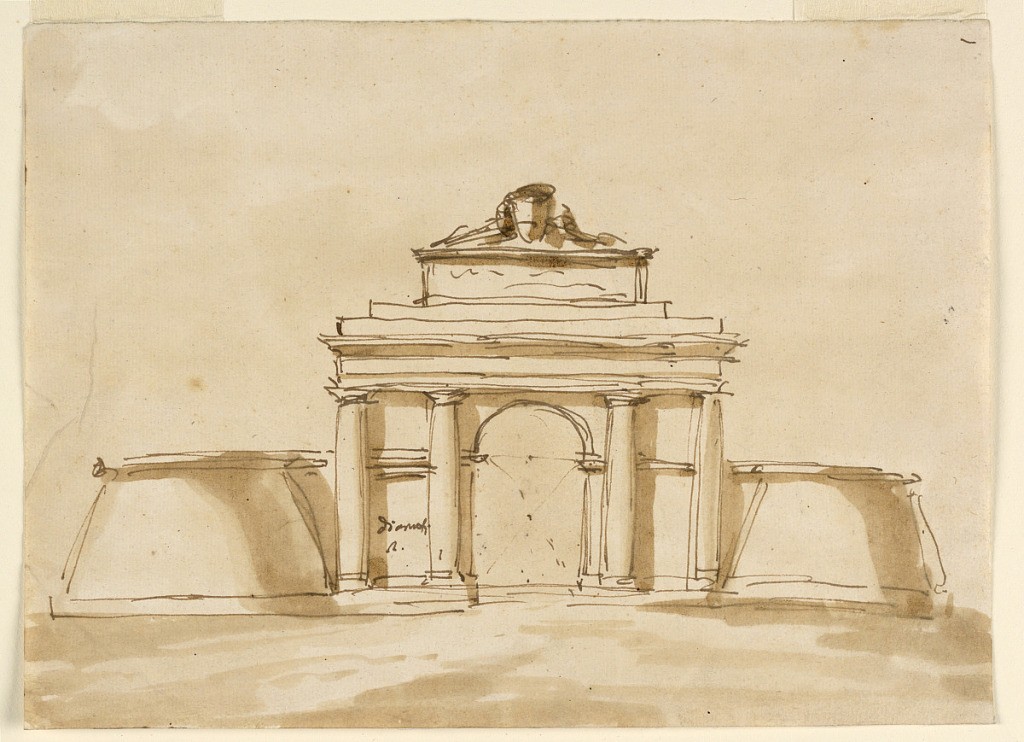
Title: Town gate
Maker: Giuseppe Barberi, Italian, 1746–1809
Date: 1780–1790
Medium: Pen and brown ink, brush and brown wash on off-white laid paper, lined
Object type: Drawing
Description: Arched gateway flanked by wall panels and pairs of Doric columns. Written in the panel at left: "diametri / 2". Inscription tablet with a triangular pediment and an escutcheon on top. Low cone-shaped projections, laterally.